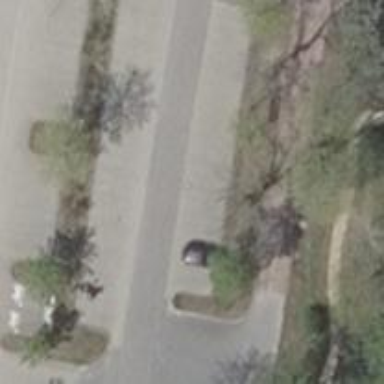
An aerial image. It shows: Paved parking area.